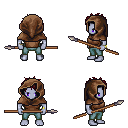
a pixel art fantasy rpg character, male body template, dark elf, purple skin, brown sleeveless shirt, teal pants, brunette bedhead hairstyle, cloth hood, bracelets, spear, four views (front, back, left, right), 2x2 character sprite sheet, small pixel art, hard edges, no anti-aliasing